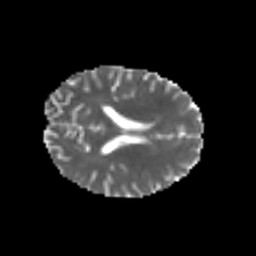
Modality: MD
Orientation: axial
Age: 25
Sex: male
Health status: healthy